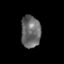
Tissue: skin
Cell type: Epithelial cells
Senescence score: 0.2805
Nuclear area (px): 615
Mean DAPI intensity: 103.997